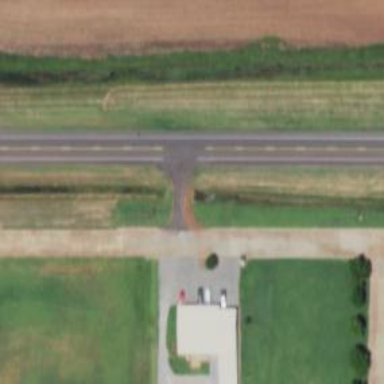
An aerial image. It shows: Stop road.